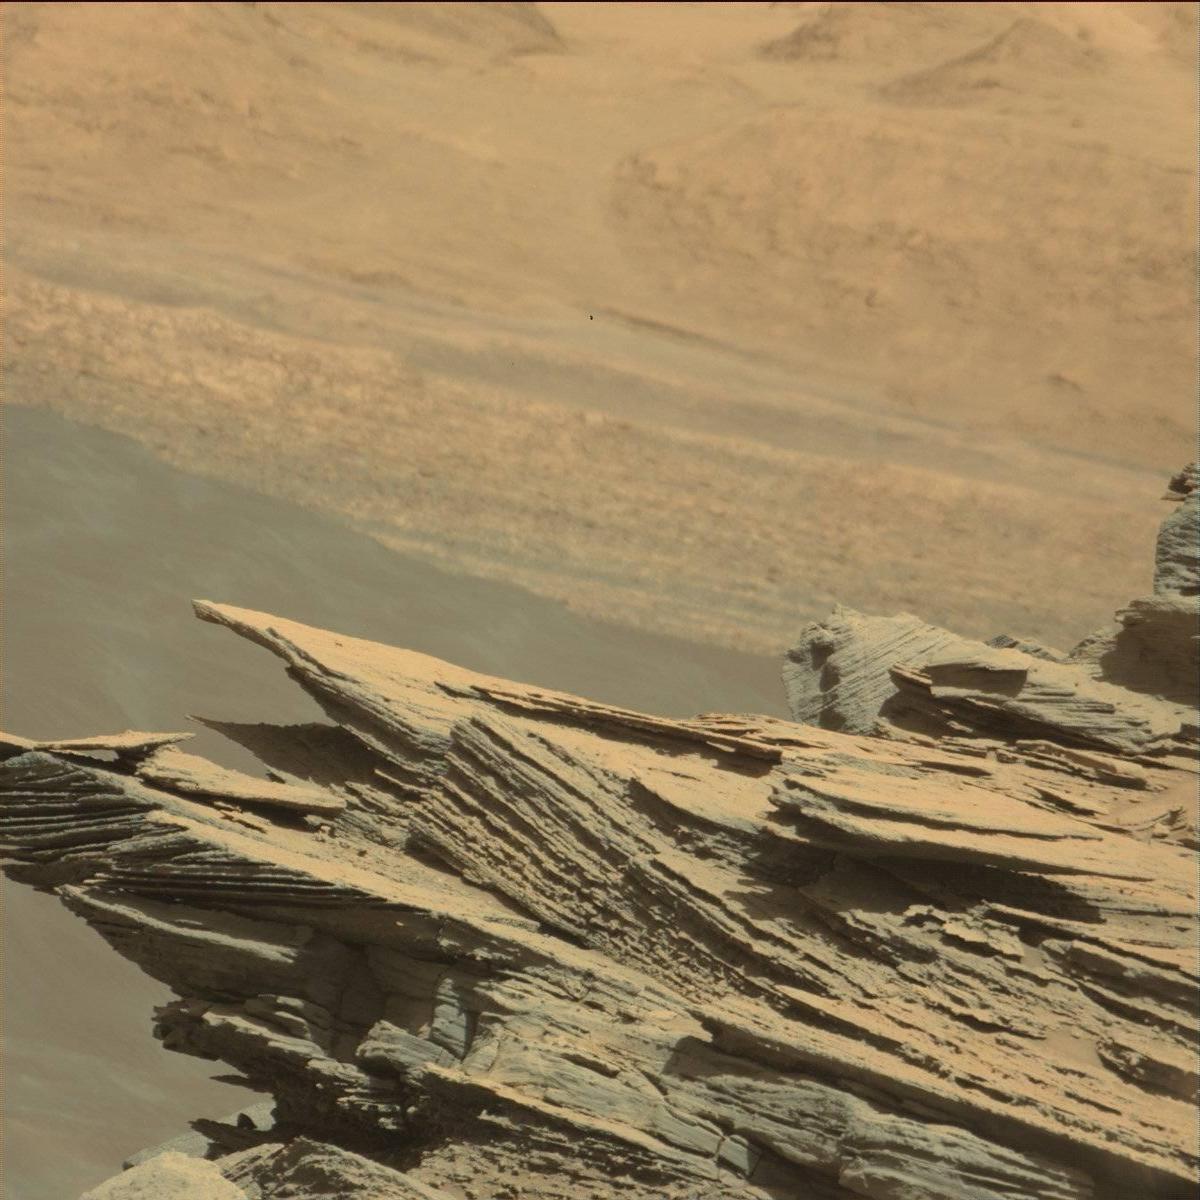
Terrain classes present: Bedrock, Ridge